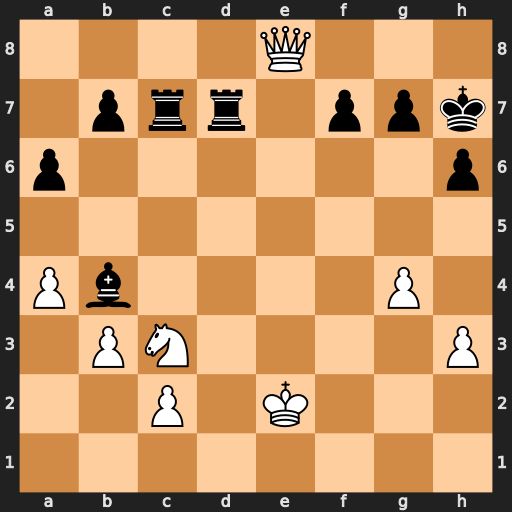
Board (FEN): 4Q3/1prr1ppk/p6p/8/Pb4P1/1PN4P/2P1K3/8
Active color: w
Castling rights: -
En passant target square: -
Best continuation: Qe4+ Kg8 Qxb4